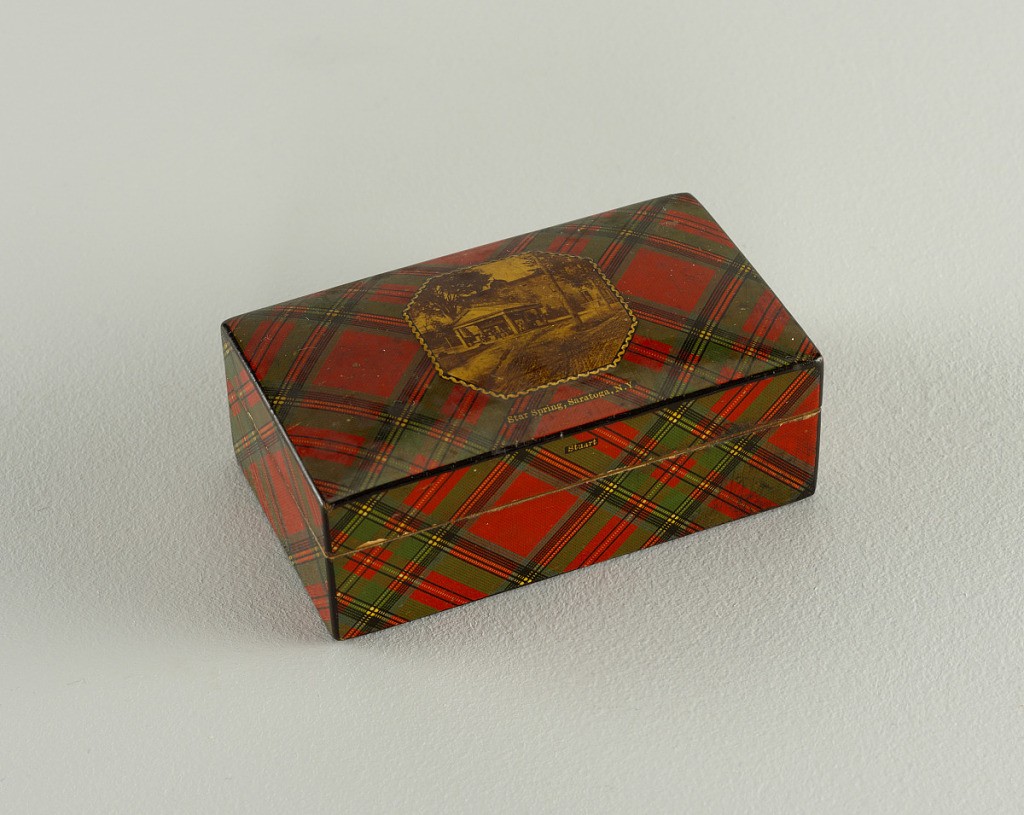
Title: Box
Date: ca. 1880–1900
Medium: wood
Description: Tartanware, Specifically made for American market